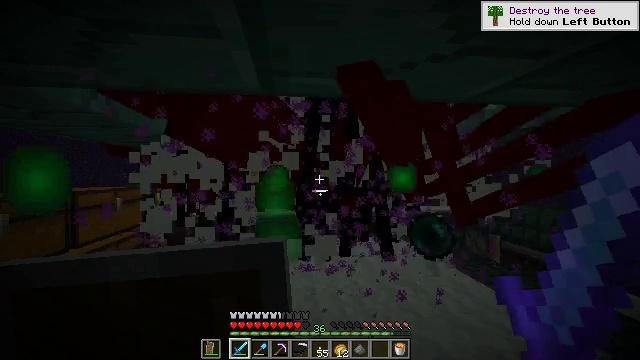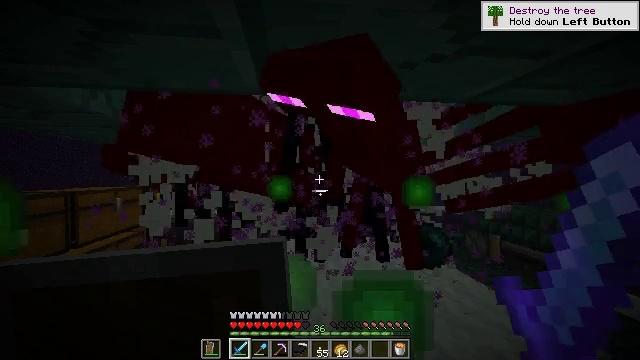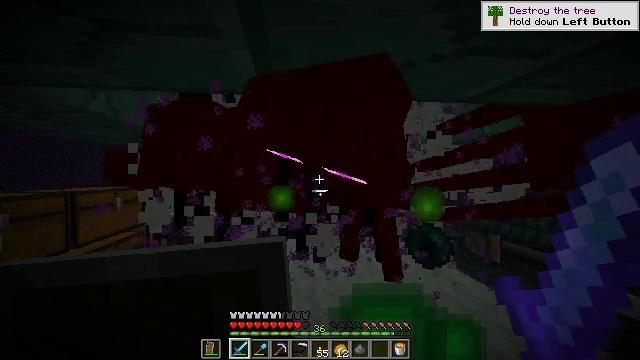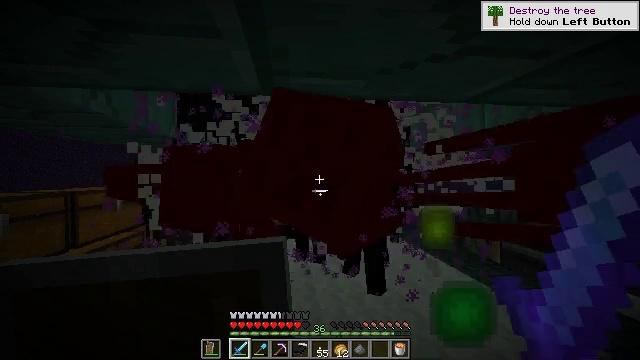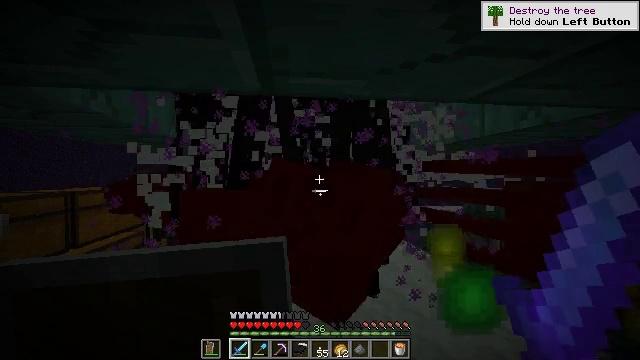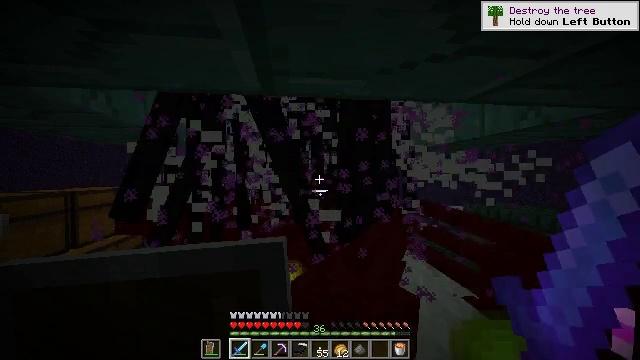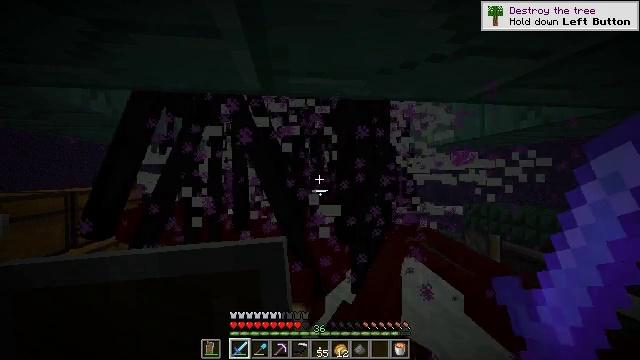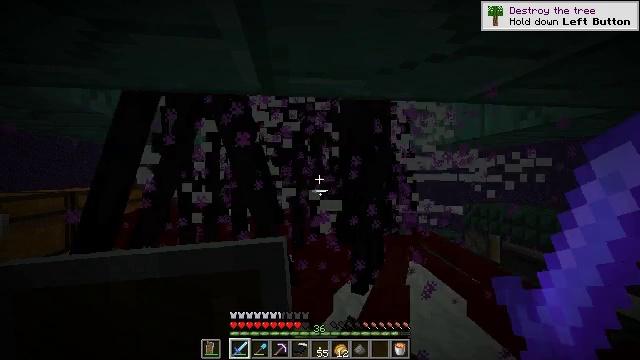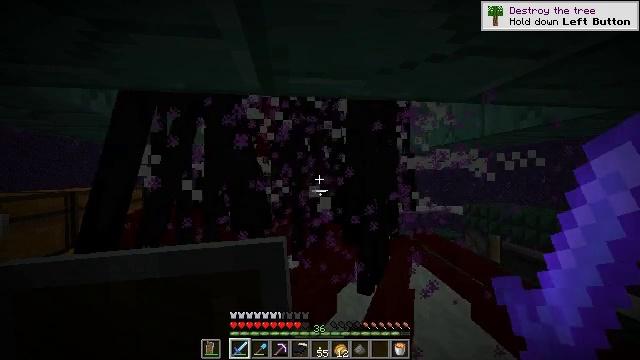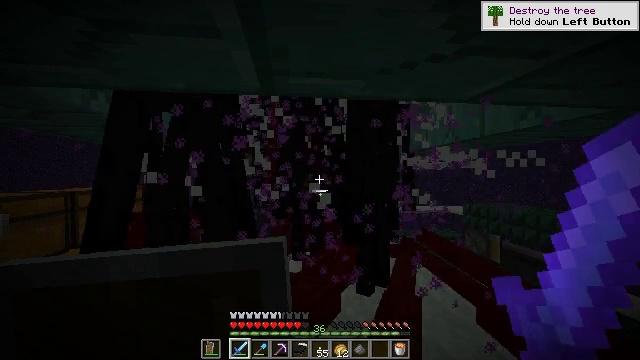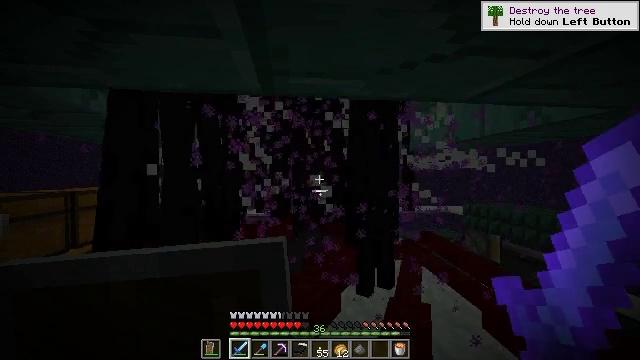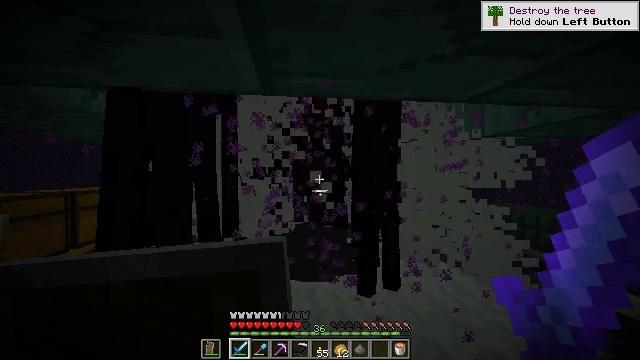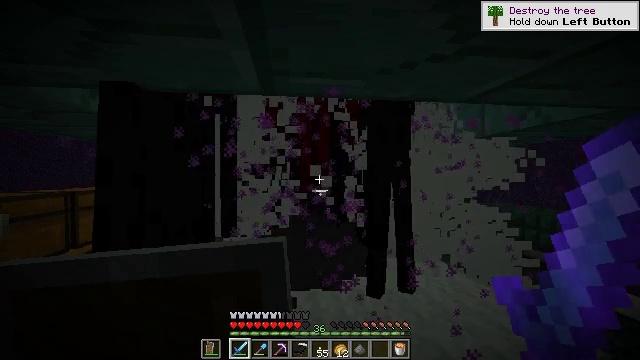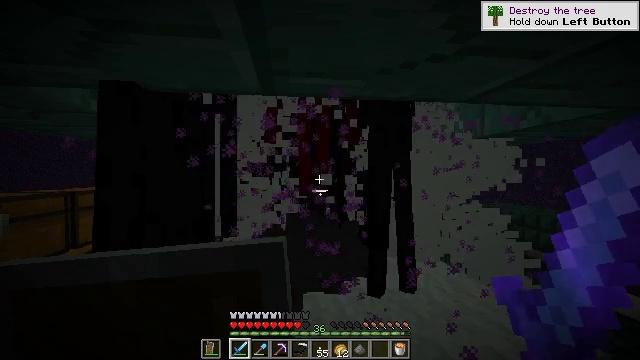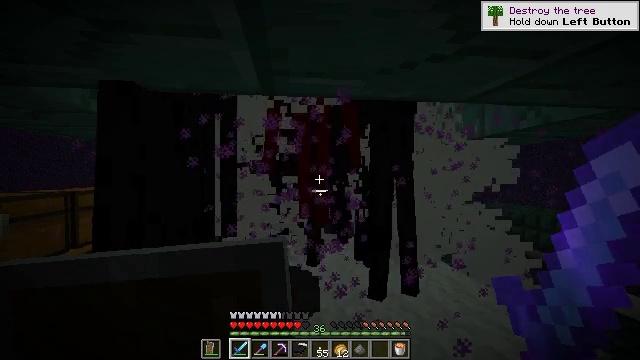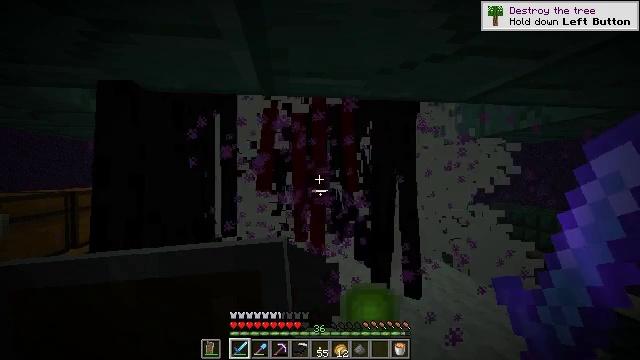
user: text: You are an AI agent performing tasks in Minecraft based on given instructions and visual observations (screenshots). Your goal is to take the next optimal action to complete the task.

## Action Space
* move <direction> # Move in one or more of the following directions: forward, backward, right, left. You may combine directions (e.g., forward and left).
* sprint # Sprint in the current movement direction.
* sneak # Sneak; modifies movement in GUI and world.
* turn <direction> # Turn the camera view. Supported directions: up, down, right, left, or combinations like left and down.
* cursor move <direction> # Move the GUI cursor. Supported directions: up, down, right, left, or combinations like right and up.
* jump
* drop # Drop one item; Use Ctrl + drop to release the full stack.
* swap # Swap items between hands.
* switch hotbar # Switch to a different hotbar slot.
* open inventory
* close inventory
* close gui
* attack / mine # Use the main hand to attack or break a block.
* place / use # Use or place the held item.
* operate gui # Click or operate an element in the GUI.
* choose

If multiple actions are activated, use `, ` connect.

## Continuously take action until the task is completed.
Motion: motion action
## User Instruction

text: Defeat an enderman.
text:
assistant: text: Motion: no_op
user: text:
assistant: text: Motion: no_op
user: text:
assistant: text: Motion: no_op
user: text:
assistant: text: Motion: no_op
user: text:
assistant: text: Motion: no_op
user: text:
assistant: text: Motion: no_op
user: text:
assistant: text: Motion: no_op
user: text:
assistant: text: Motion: no_op
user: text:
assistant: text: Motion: no_op
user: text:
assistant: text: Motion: no_op
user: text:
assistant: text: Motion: no_op
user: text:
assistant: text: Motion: no_op
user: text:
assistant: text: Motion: no_op
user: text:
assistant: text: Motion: no_op
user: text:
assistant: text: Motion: no_op
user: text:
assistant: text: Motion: no_op
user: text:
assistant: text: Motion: no_op
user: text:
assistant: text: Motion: no_op
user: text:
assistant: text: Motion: no_op
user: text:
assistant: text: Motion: no_op
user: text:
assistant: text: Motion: no_op
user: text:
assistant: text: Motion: no_op
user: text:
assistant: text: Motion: no_op
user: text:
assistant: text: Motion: no_op
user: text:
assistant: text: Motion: no_op
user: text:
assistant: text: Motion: no_op
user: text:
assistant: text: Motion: no_op
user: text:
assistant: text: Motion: no_op
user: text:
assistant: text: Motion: no_op
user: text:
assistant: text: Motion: no_op